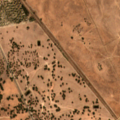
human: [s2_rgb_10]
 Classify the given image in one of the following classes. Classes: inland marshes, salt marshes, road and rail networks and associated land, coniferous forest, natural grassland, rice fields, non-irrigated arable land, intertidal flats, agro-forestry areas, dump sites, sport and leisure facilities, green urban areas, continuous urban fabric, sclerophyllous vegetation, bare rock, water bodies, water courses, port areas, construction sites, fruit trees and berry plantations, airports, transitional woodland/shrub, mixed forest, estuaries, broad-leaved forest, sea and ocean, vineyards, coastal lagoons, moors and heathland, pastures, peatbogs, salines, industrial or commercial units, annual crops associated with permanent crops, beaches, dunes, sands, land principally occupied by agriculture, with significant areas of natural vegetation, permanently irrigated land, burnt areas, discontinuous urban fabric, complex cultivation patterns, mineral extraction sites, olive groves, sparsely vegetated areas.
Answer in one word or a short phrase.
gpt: non-irrigated arable land, agro-forestry areas